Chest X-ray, AP view. Patient: 33 years old, sex F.
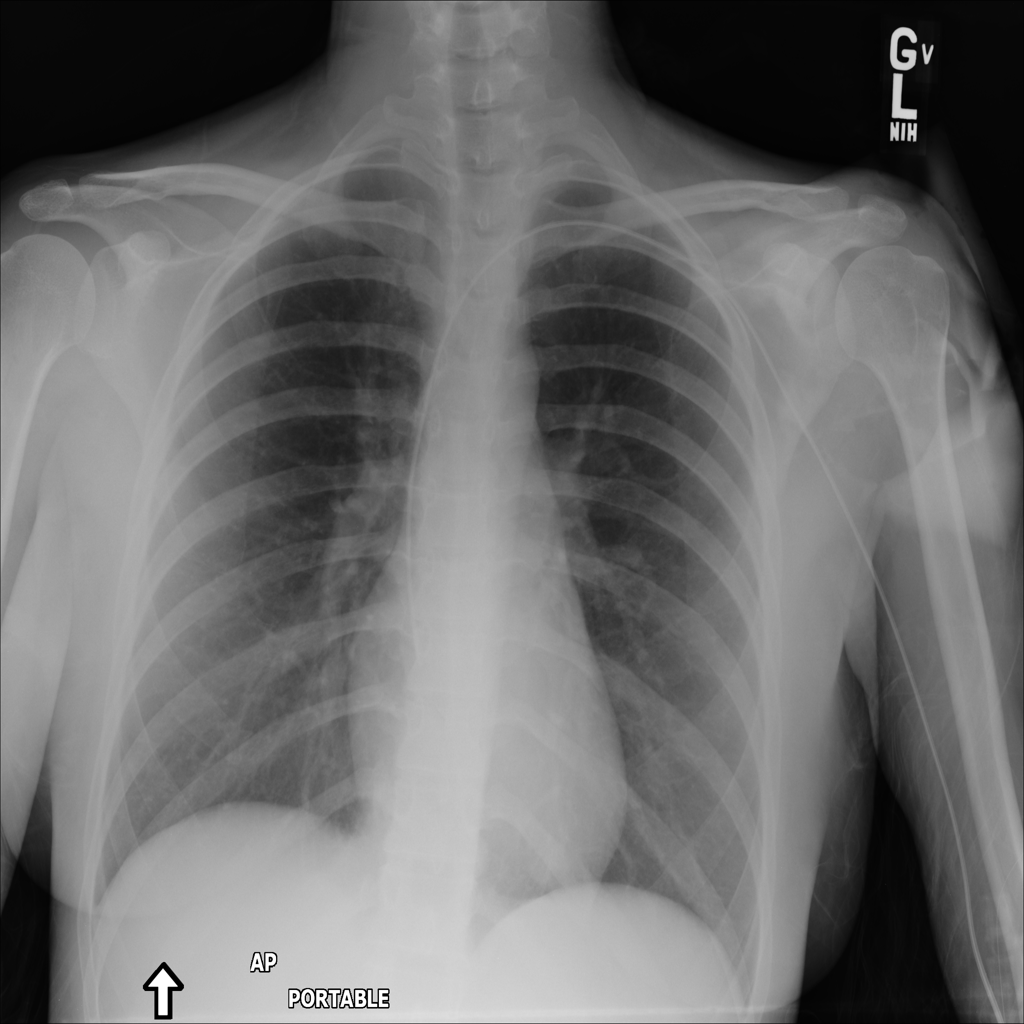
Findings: No Finding